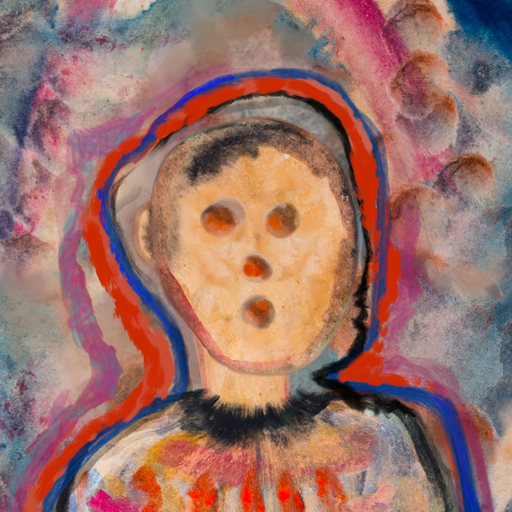
Background: Rupkatha, Head And Neck Front: Childish, Face Front: Rupkatha, Bust: Childish, Hair Front: Experience, Head Accessory: Blank, Second Necklace: Blank, Necklace: Blank, Baby: Blank